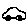
Label: car